Field crop: tomato
Growth stage: 1
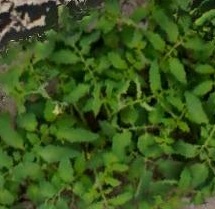
Species: tomato